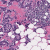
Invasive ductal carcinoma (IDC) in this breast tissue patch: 1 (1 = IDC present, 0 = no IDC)